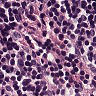
Metastatic tissue present: no